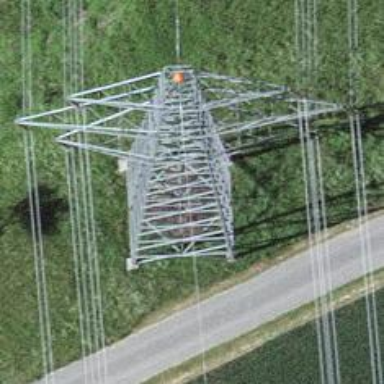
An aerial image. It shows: Power tower.